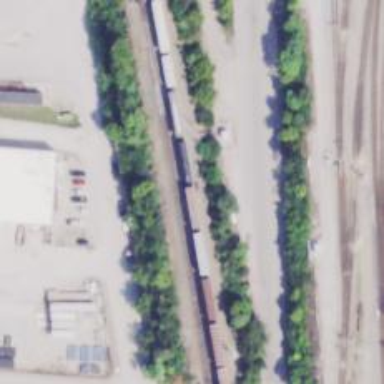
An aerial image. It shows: Railway yard.